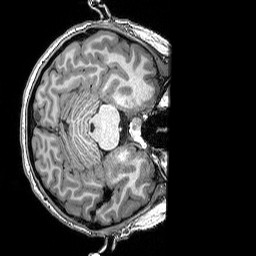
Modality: T1w
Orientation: axial
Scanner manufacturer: siemens
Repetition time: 2.5 s
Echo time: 0.00341 s